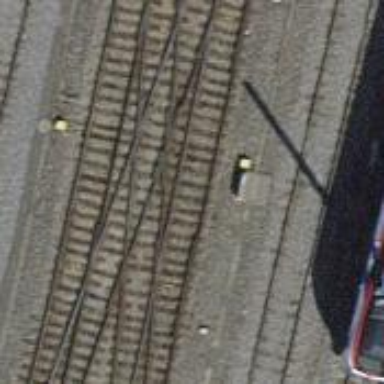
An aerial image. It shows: Single-track electrified railway yard with contact line electrification.